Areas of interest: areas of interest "Business office"
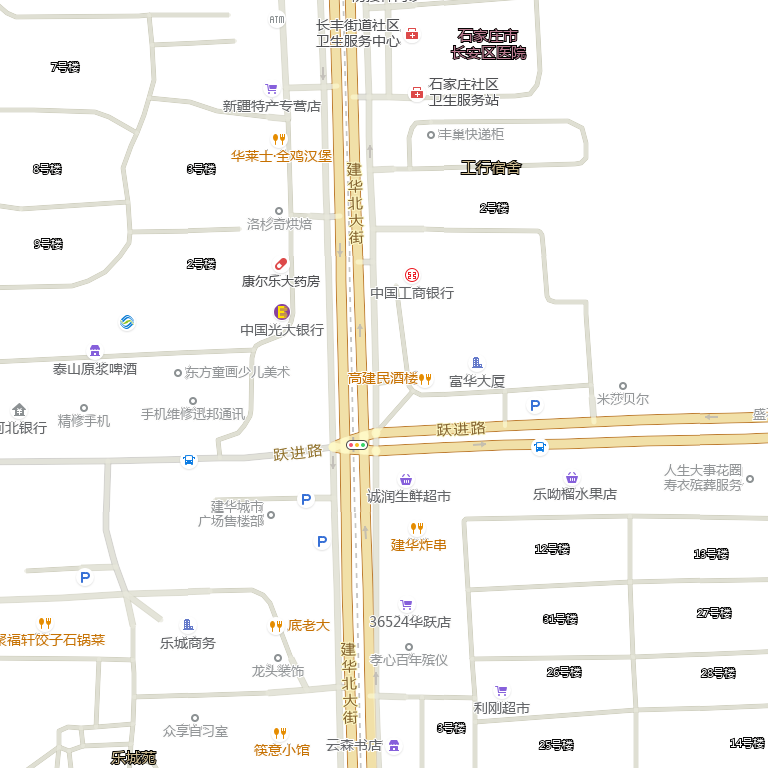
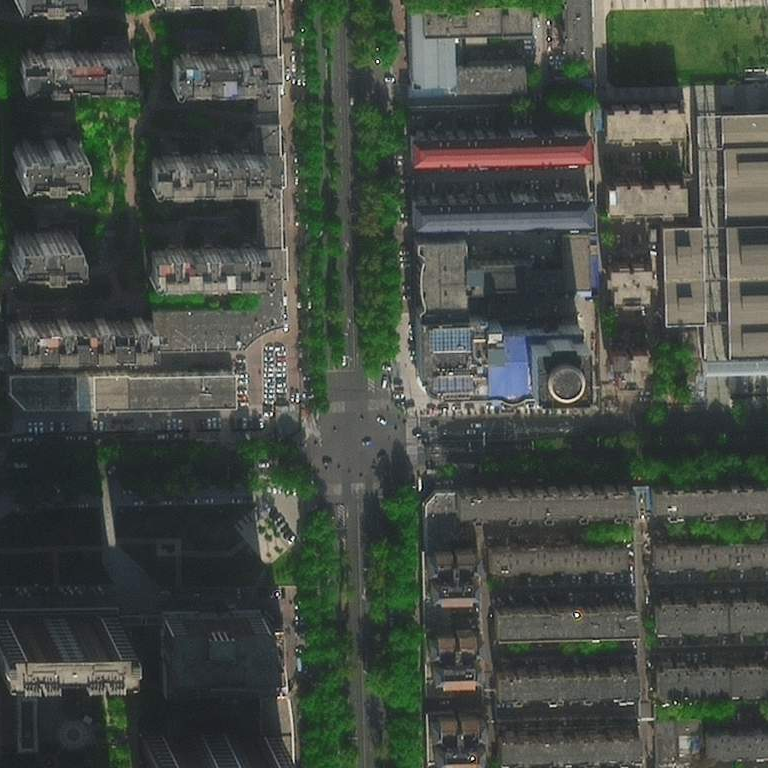